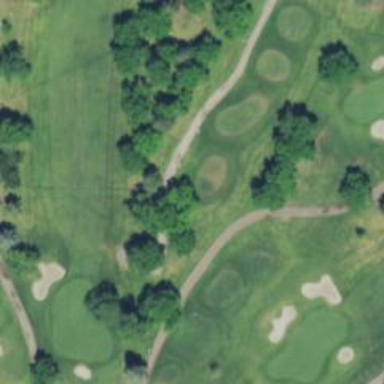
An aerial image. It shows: Service road used as golf cart path.